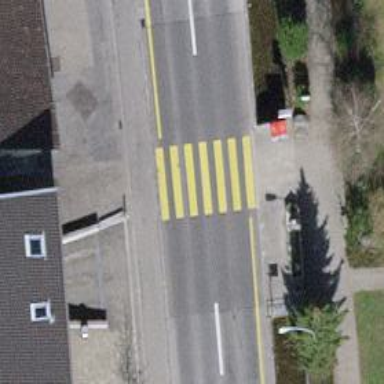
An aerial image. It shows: Uncontrolled zebra crossing with zebra markings.